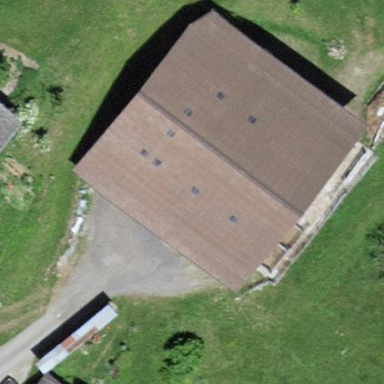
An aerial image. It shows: Rural barn.